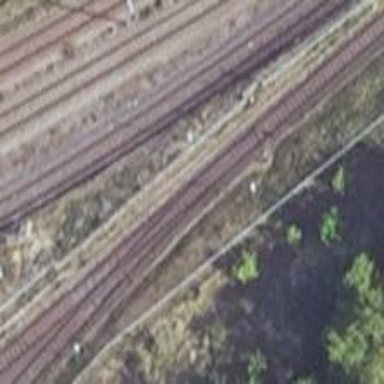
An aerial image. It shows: Railway switch.